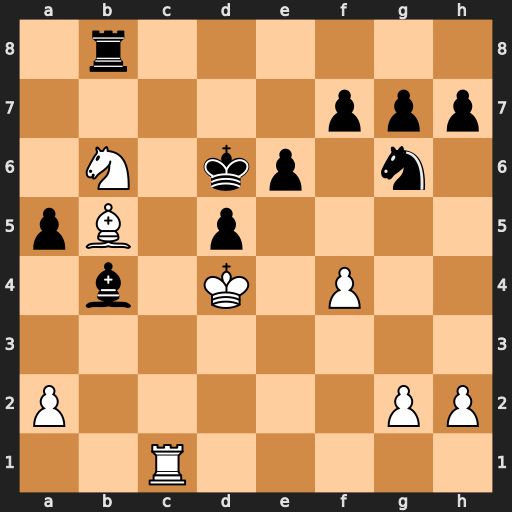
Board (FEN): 1r6/5ppp/1N1kp1n1/pB1p4/1b1K1P2/8/P5PP/2R5
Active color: w
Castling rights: -
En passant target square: -
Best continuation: Rc6+ Ke7 Rc7+ Kd8 Rd7+